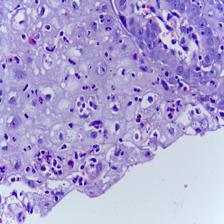
Diagnosis: OSCC